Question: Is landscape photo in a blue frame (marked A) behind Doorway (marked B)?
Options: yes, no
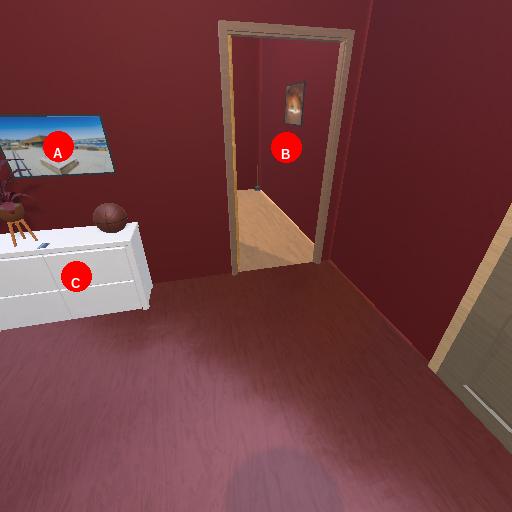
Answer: yes